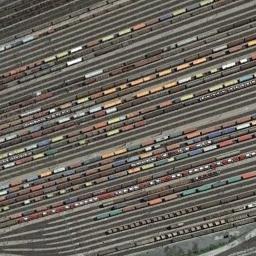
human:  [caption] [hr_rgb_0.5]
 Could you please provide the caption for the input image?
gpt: There are two trains passing by in the picture .

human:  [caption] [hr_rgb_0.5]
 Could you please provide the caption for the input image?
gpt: There are some trains on the railway .

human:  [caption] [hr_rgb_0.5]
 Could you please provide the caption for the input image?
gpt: There are many trains on the railway .

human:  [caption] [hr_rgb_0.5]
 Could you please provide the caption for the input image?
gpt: These railways have lots of trains of different colors on the tracks .

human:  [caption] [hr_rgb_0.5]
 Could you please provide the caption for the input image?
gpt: There are many trains on the railway .